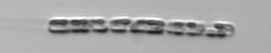
Label: Dactyliosolen_fragilissimus